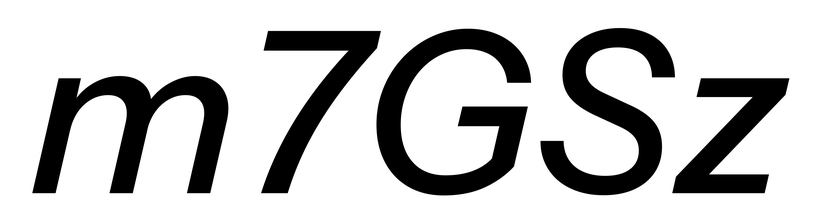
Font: InstrumentSans-Italic_Medium_Italic